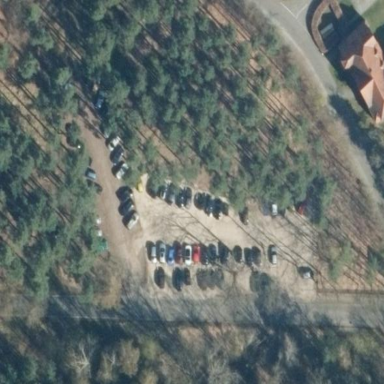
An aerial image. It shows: Parking area.